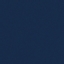
Land use / land cover: SeaLake